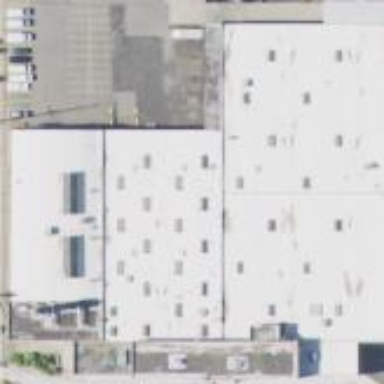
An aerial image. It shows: Commercial building.